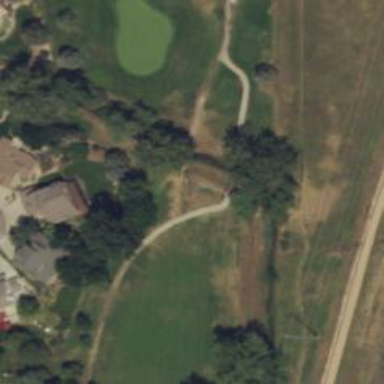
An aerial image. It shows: Golf cart path that is bridge over path.